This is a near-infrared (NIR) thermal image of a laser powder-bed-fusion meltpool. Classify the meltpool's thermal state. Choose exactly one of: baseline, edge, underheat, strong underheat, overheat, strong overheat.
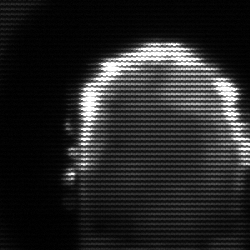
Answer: baseline